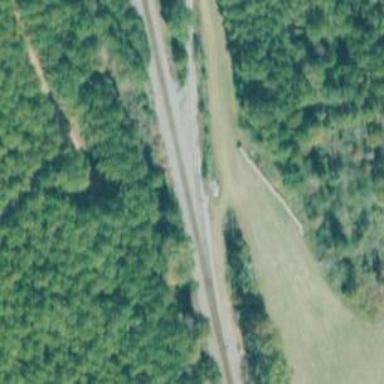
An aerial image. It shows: Abandoned spur railway.